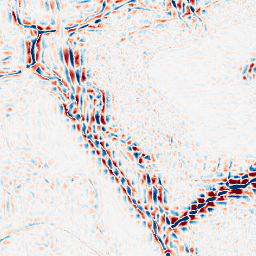
Category: wavelet
Decomposition family: wavelet_reverse_biorthogonal
Decomposition parameters: wavelet: rbio5.5
level: 3
Upsampling method: bspline
Upsampling parameters: scale: 8
Upsampling scale: 8